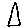
Label: triangle